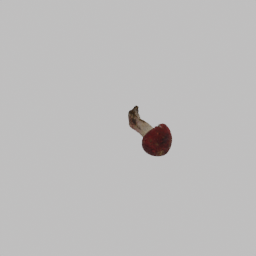
Label: nature